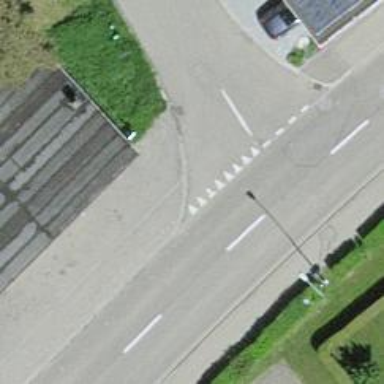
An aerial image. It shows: Public transport stop position.